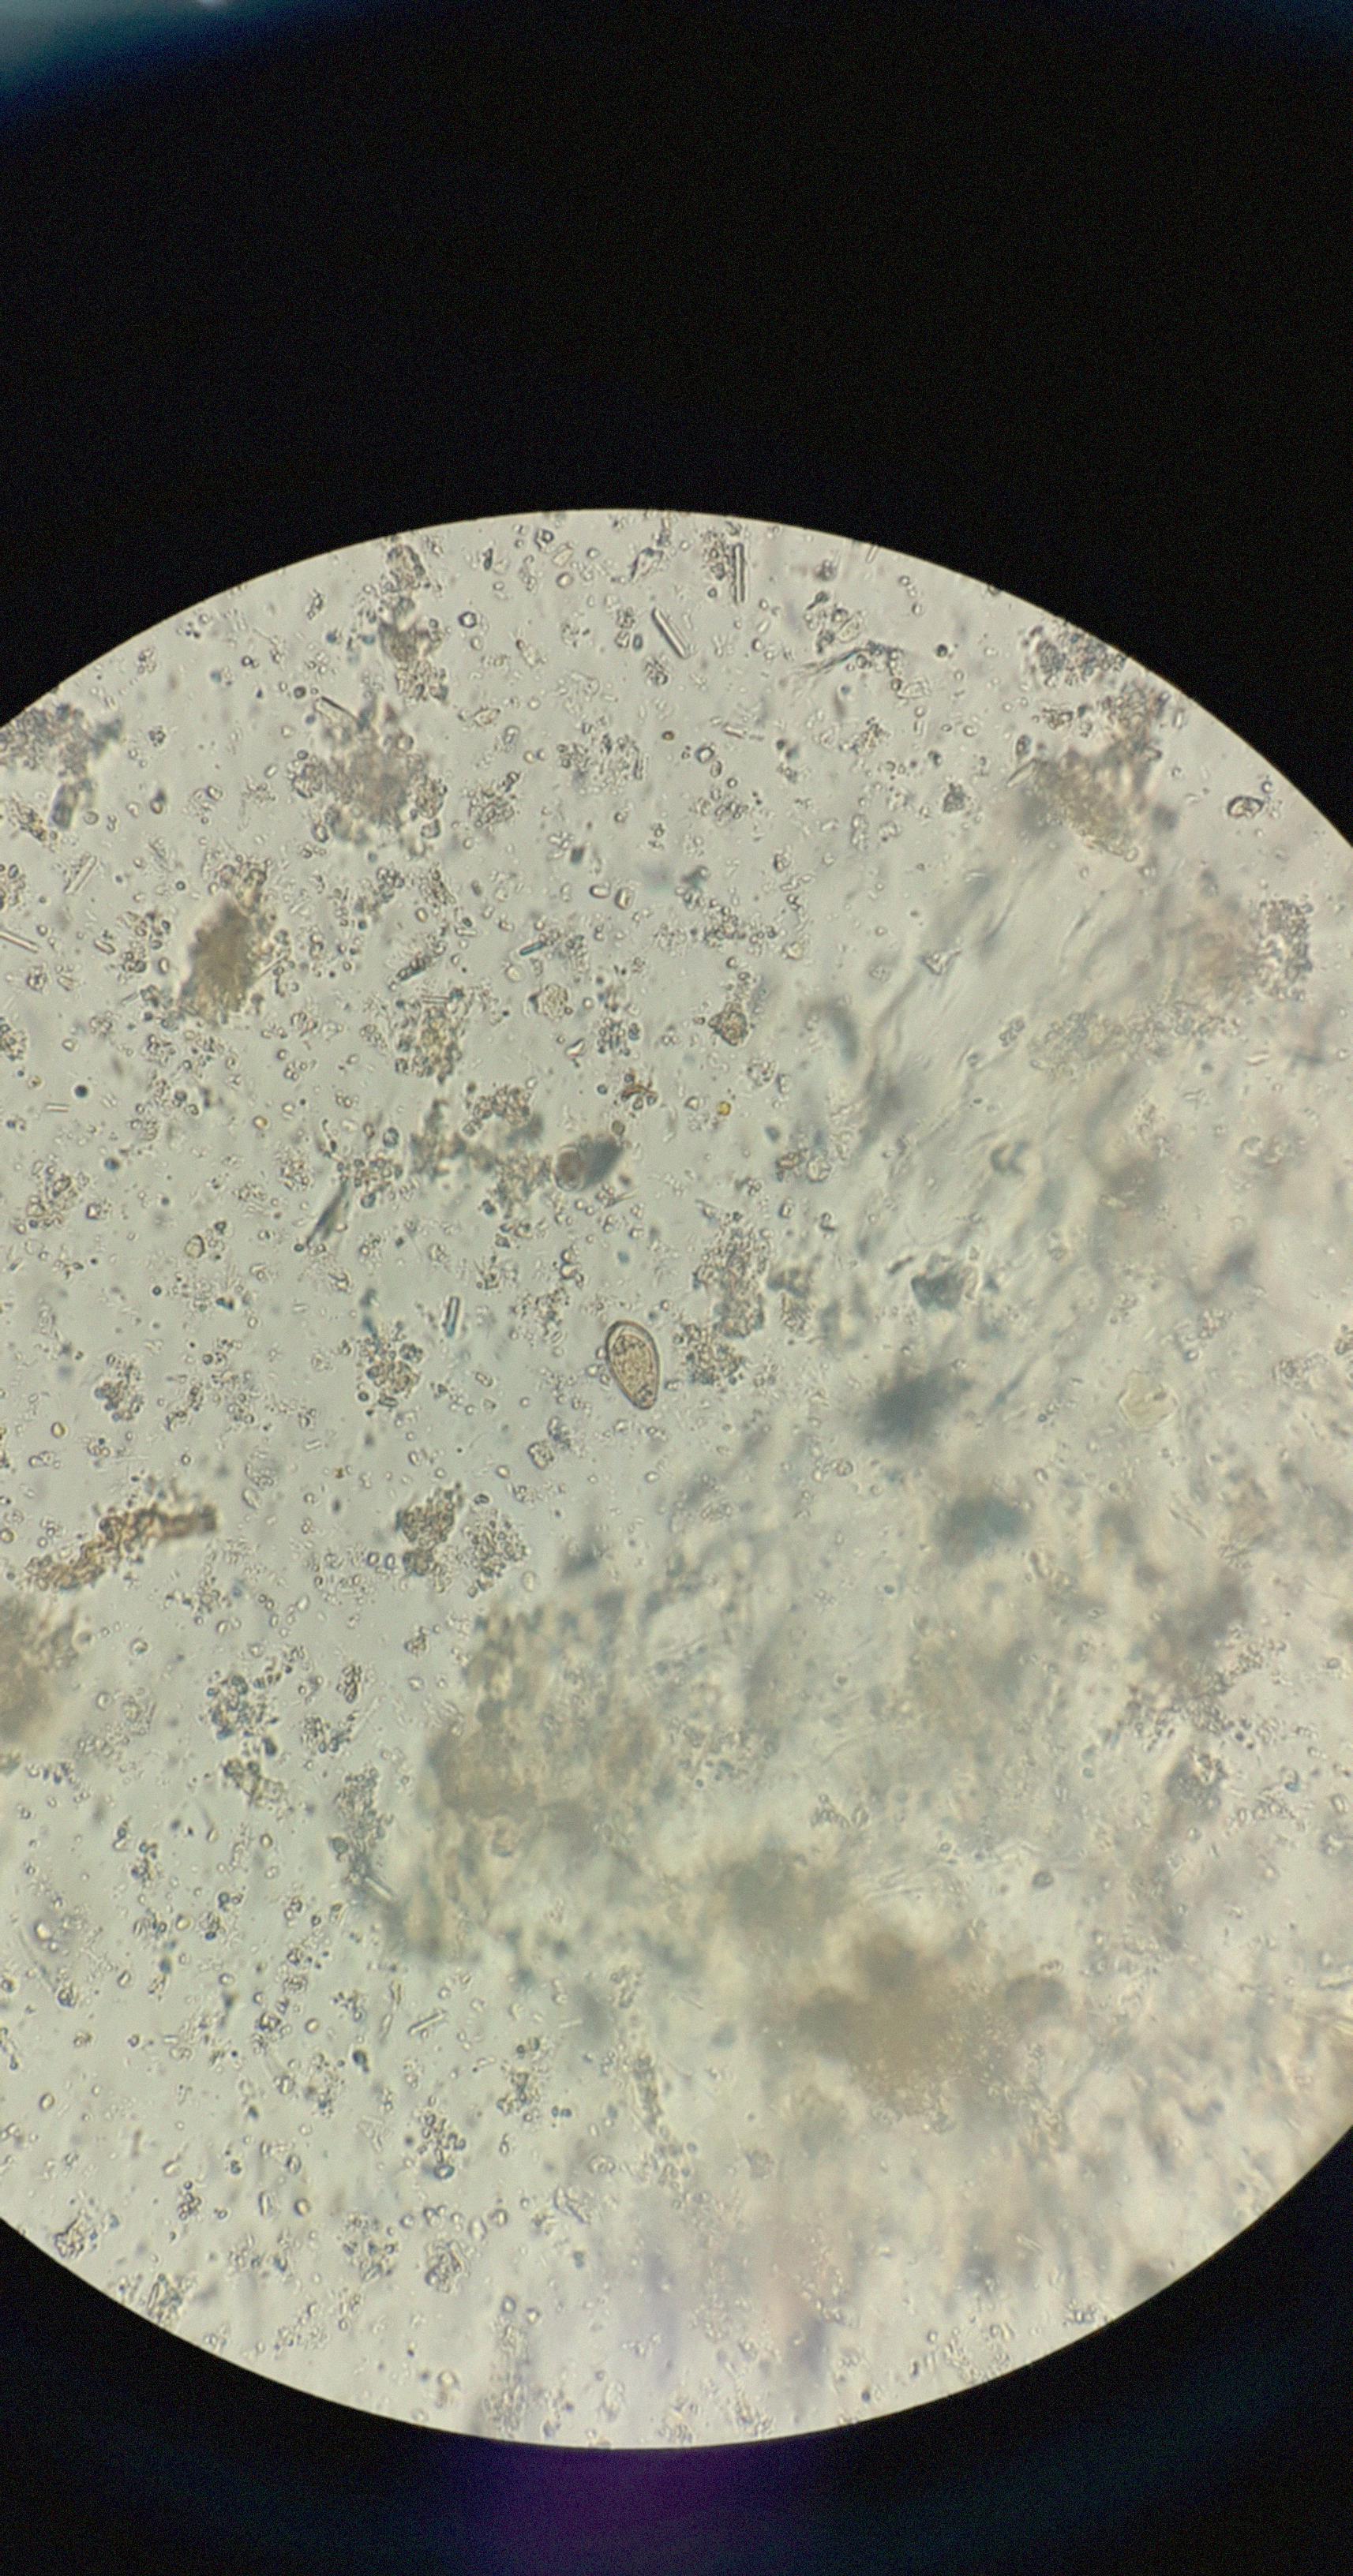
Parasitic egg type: Opisthorchis viverrine